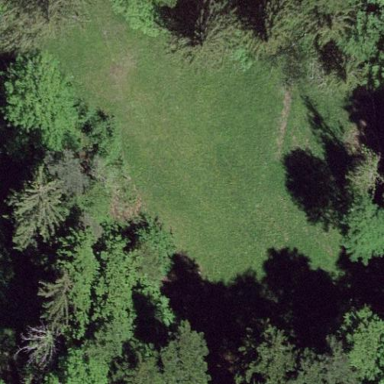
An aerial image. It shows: Area covered with grass.